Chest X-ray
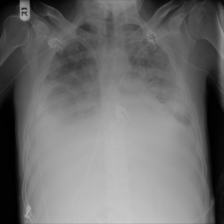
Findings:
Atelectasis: negative
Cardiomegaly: negative
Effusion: positive
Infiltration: negative
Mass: negative
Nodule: negative
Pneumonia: negative
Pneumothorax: negative
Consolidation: negative
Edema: negative
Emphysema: negative
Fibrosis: negative
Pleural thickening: negative
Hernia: negative